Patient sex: M
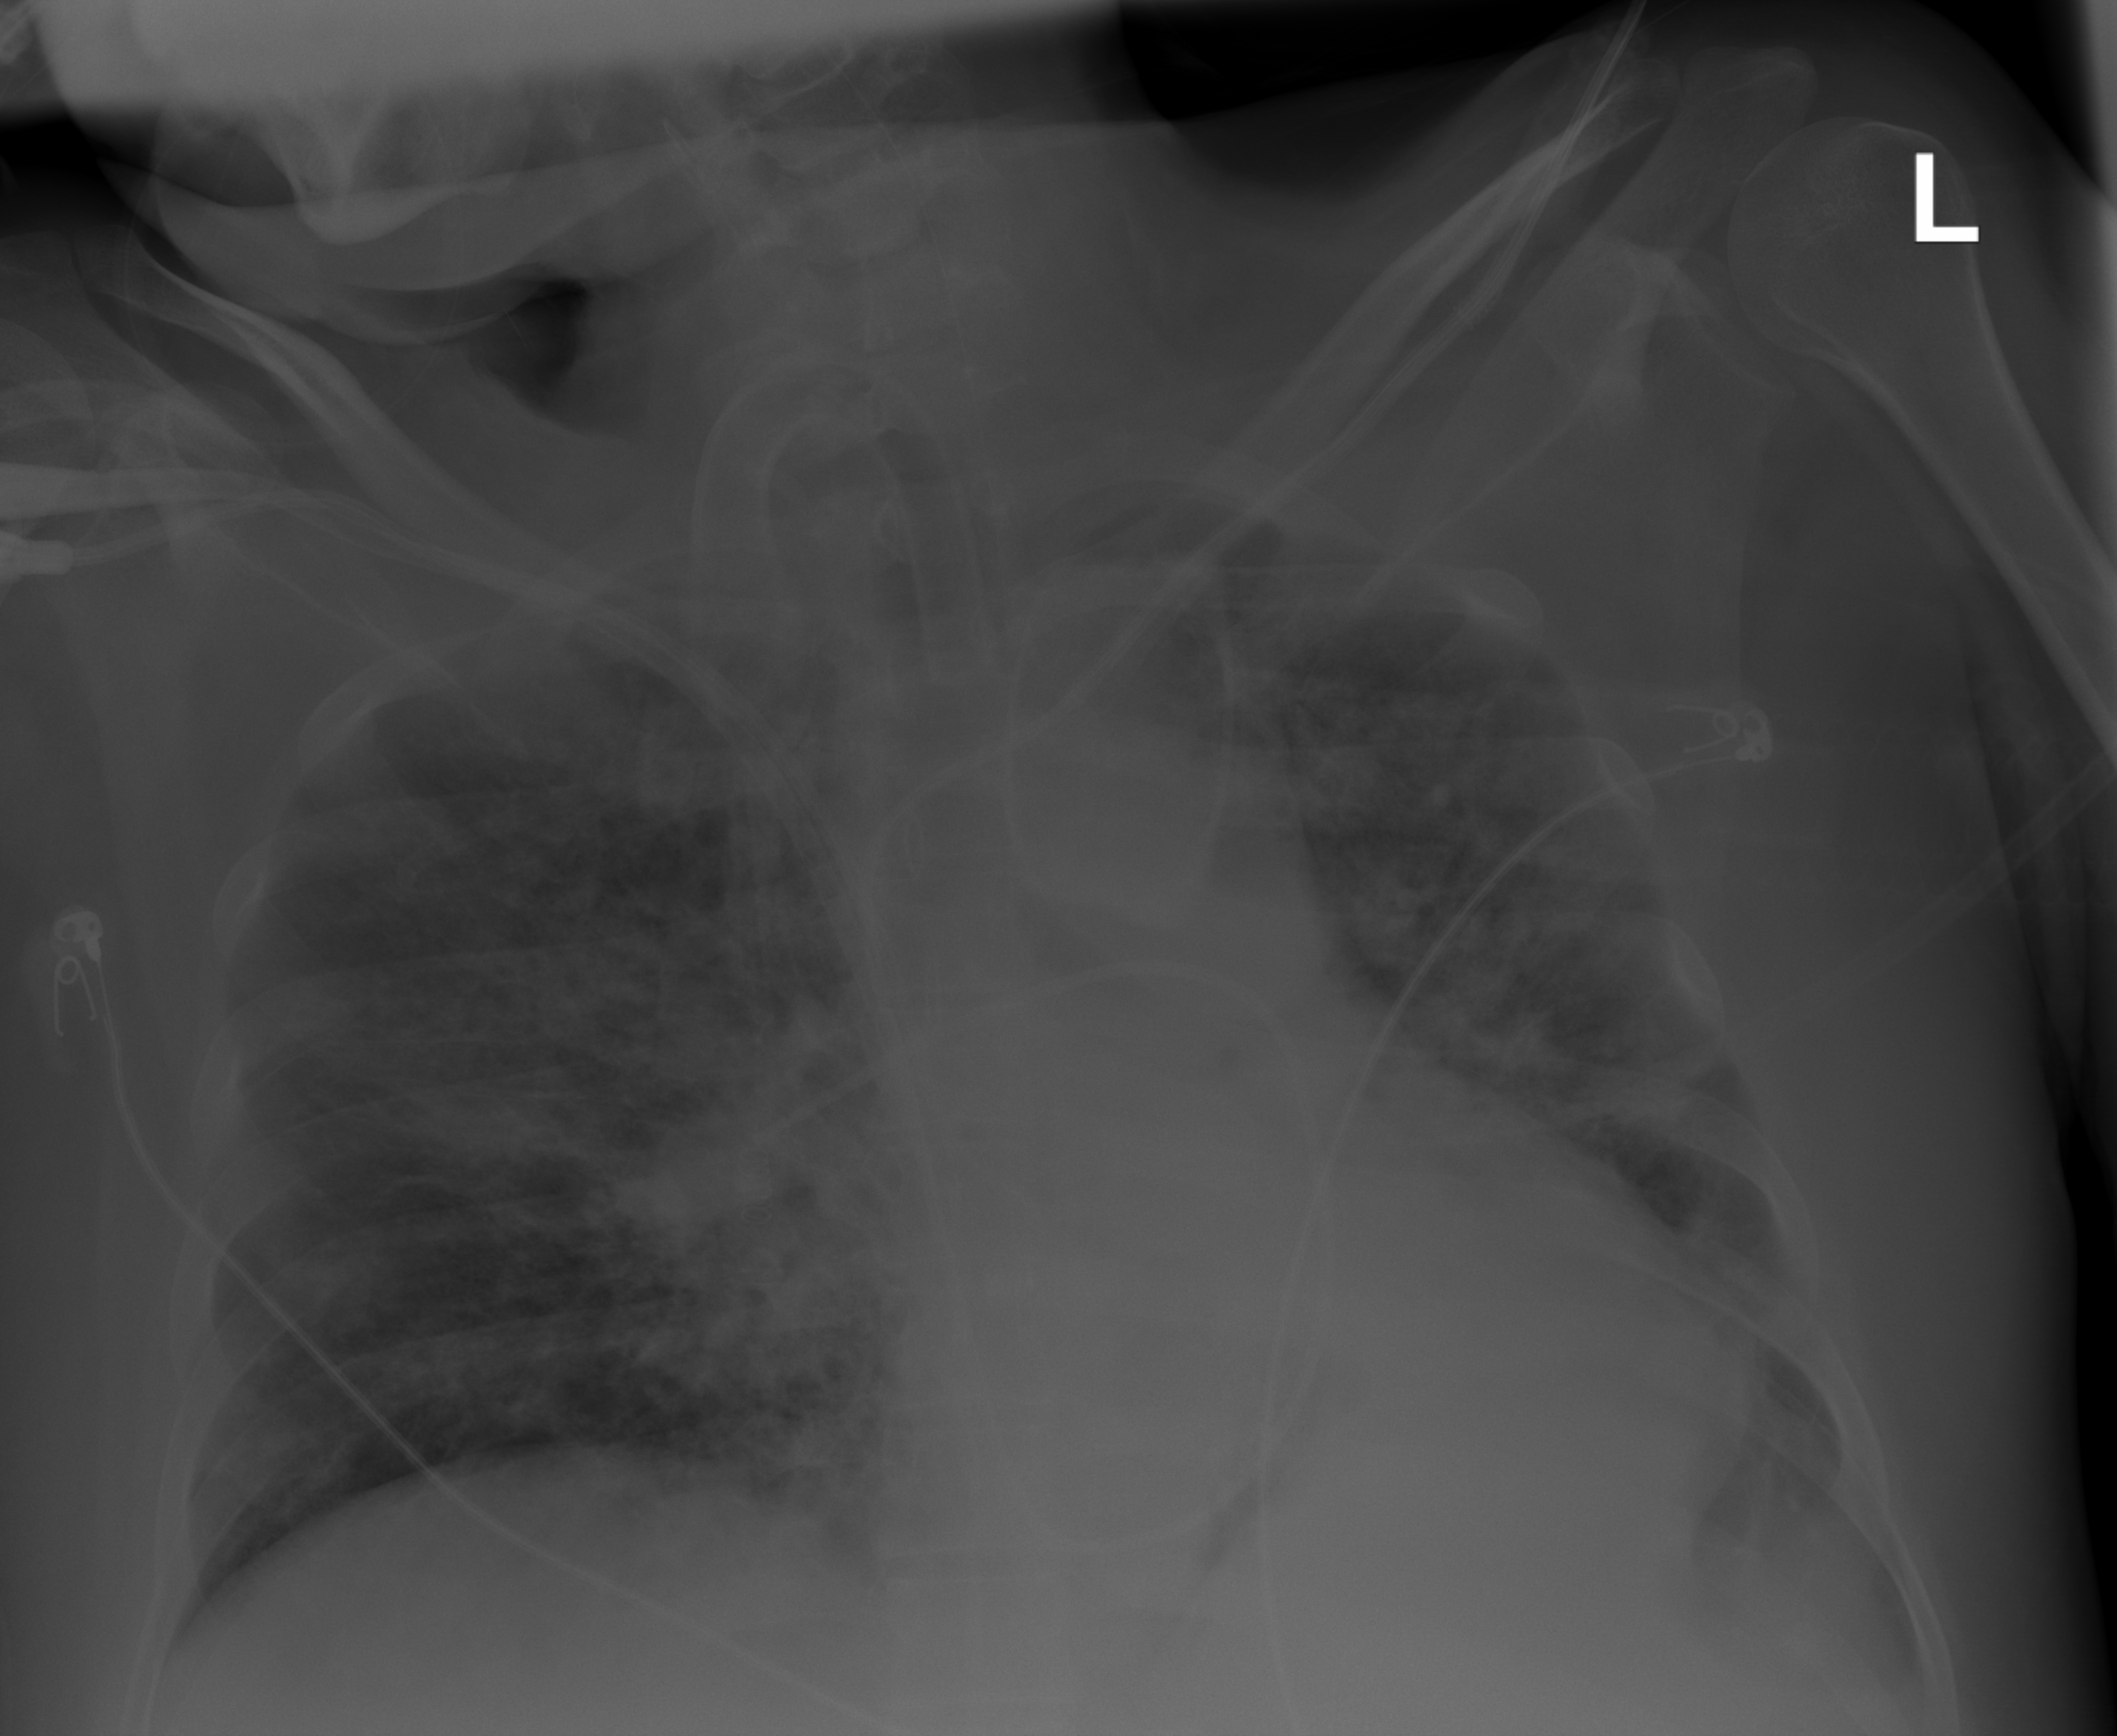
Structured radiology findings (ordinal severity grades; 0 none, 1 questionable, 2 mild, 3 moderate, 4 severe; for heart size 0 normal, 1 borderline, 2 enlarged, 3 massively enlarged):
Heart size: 0
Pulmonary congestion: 0
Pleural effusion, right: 0
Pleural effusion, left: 2
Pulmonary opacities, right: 3
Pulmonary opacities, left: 3
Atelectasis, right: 2
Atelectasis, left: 2